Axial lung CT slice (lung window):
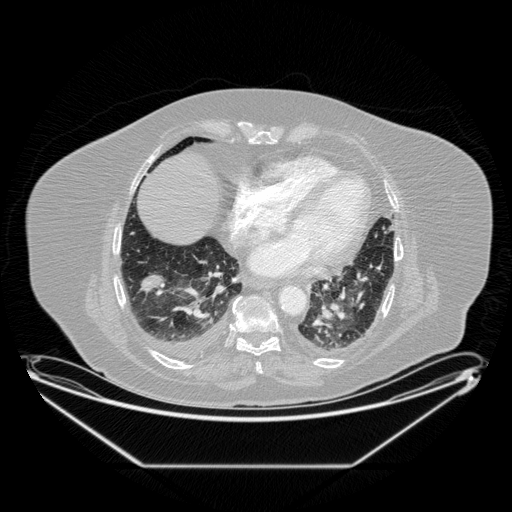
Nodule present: yes
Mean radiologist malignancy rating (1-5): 4.25